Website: walmart
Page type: payment
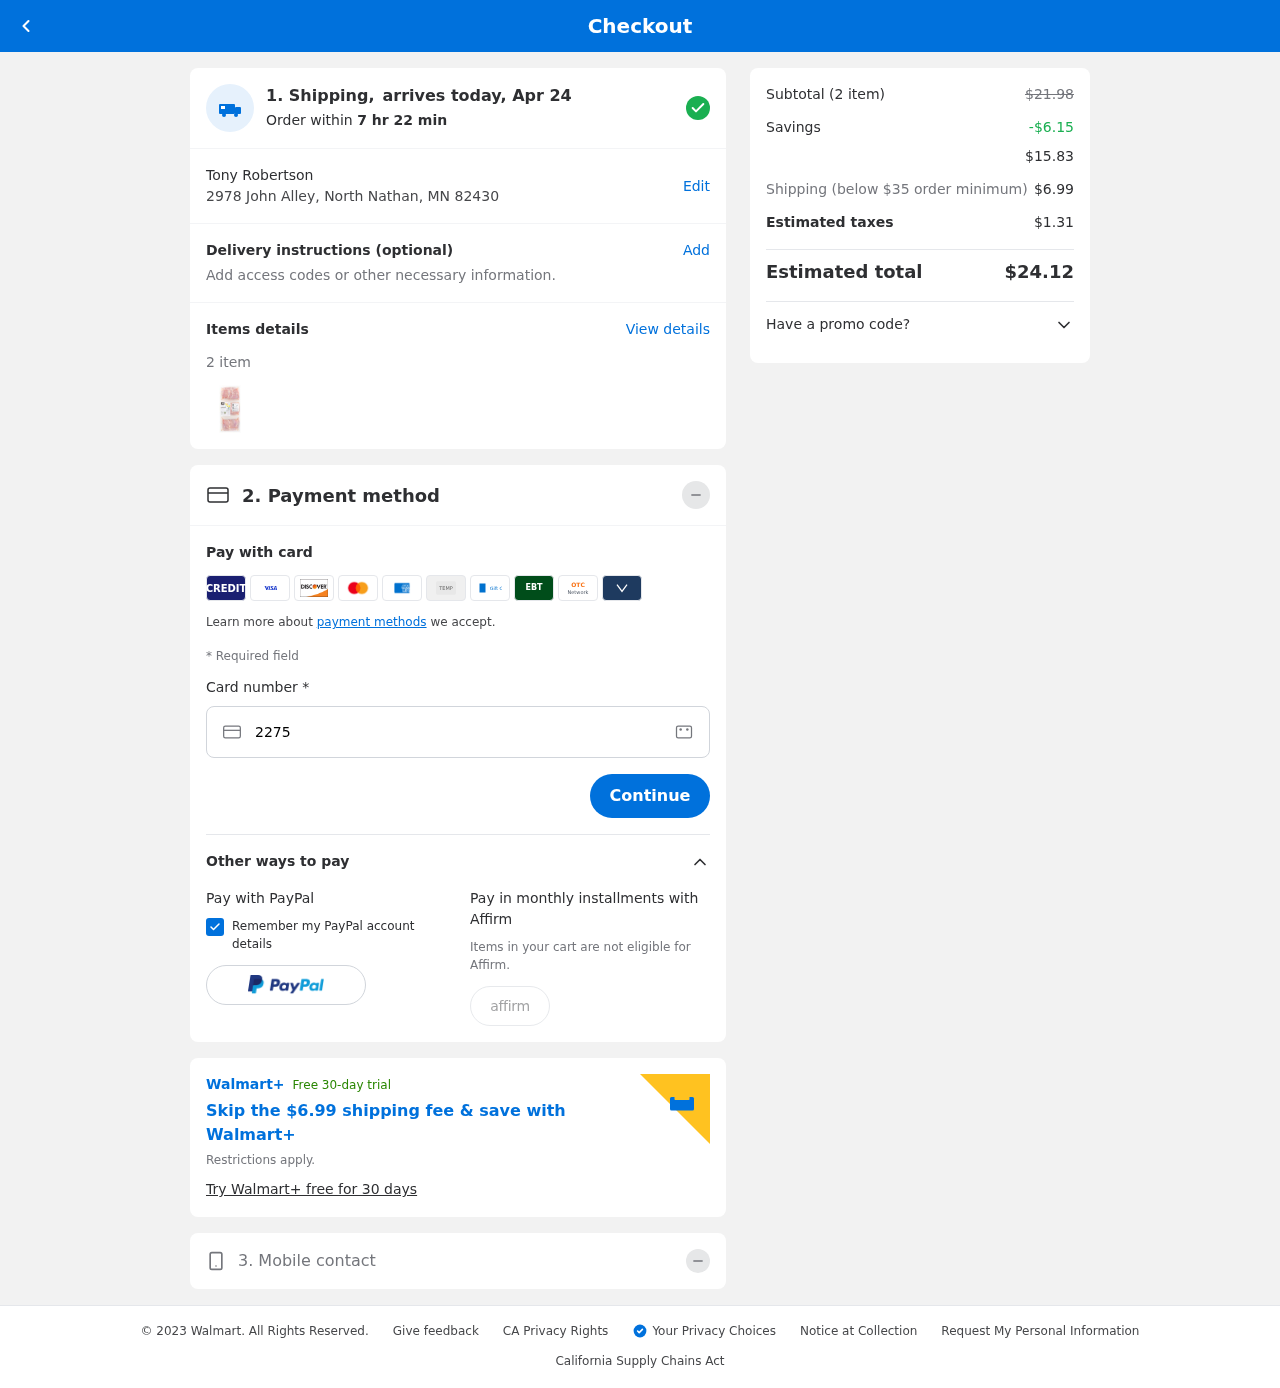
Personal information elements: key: PII_FULLNAME
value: Tony Robertson
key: PII_STREET
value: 2978 John Alley
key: PII_CITY_STATE_ZIP
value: North Nathan, MN 82430
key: PII_CARD_NUMBER
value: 2275 6752 4115 9113
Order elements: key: ORDER_DELIVERY_DATE
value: Apr 24
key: ORDER_NUM_ITEMS
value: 2
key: ORDER_SUBTOTAL_BEFORE_SAVINGS
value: $21.98
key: ORDER_SAVINGS
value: -$6.15
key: ORDER_SUBTOTAL
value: $15.83
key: ORDER_SHIPPING_COST
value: $6.99
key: ORDER_TAX
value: $1.31
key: ORDER_TOTAL
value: $24.12